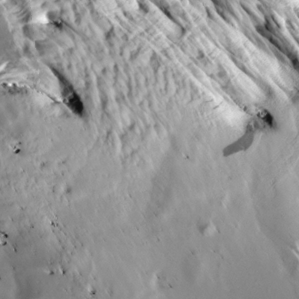
Label: non_frost